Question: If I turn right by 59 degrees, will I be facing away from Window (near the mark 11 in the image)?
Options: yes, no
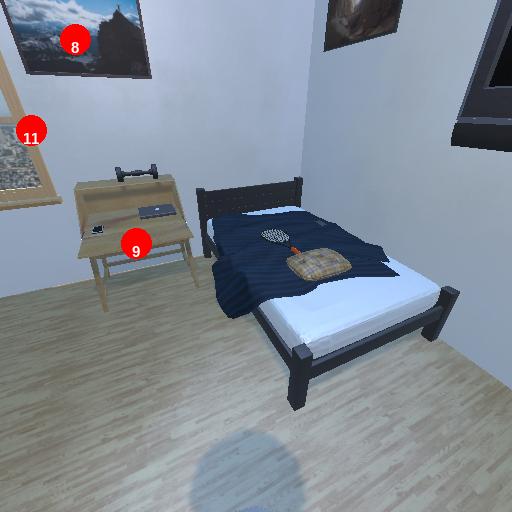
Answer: yes